Field crop: maize
Growth stage: 2
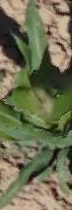
Species: maize